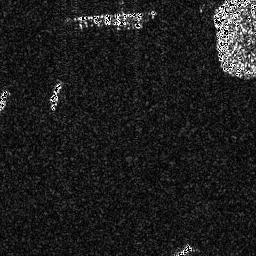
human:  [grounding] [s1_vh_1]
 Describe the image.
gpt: In the satellite image, there is  <ref>1 small ship </ref> <box>[[18, 30, 24, 42, 0]]</box> located at left,  <ref>1 medium ship </ref> <box>[[31, 2, 61, 10, 0]]</box> located at top.